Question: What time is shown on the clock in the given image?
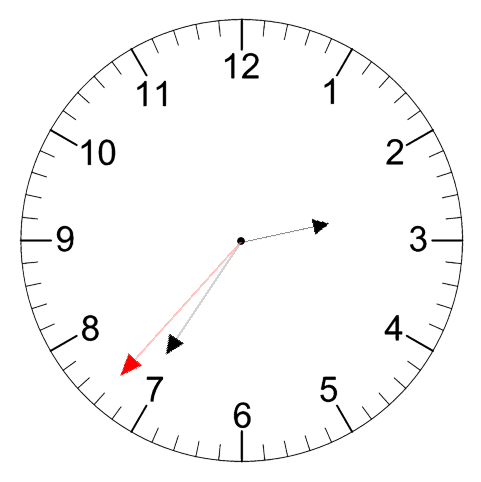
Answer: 02:35:37